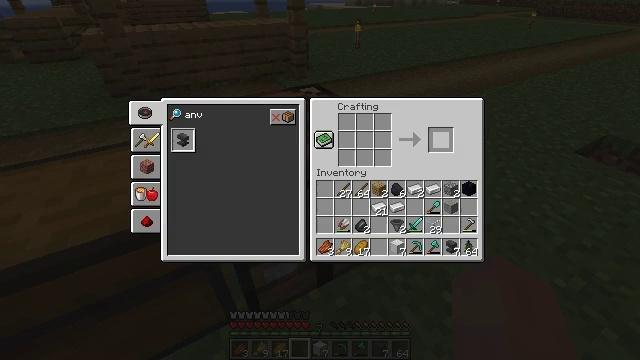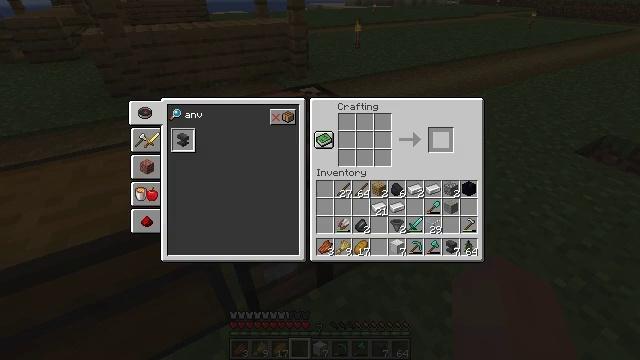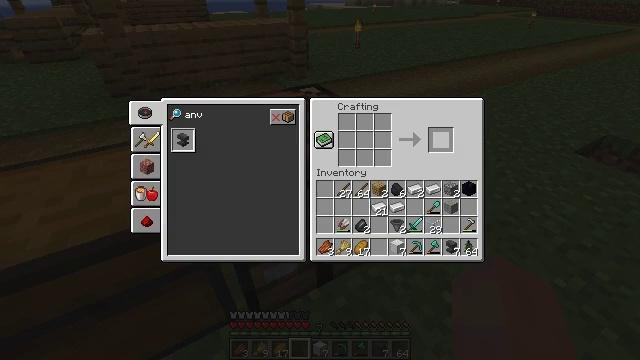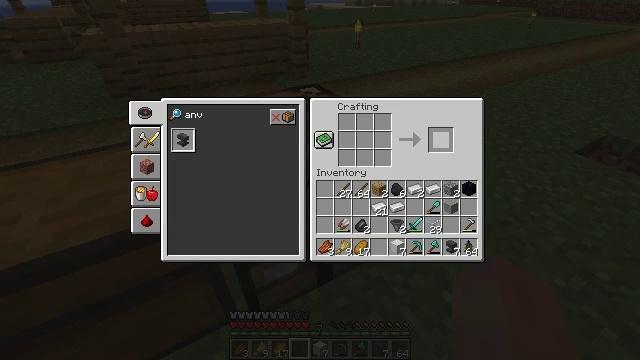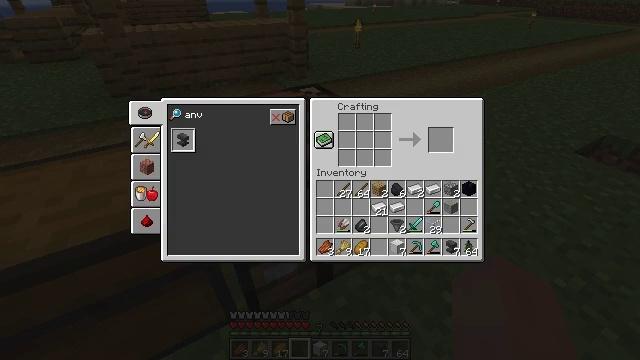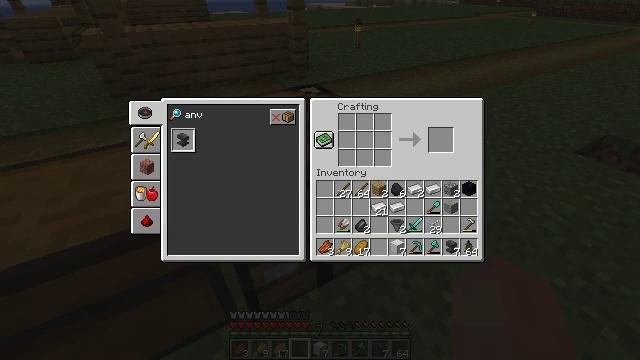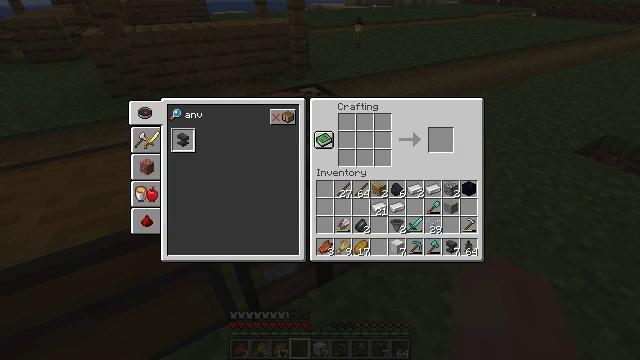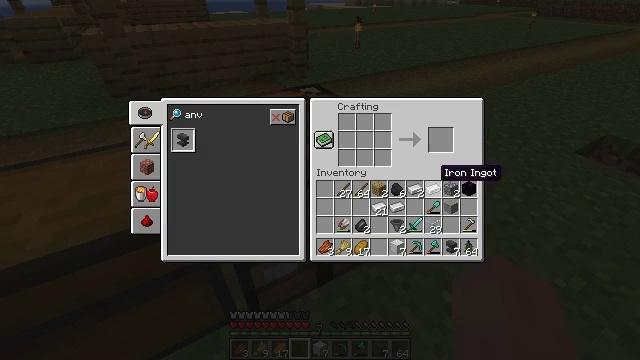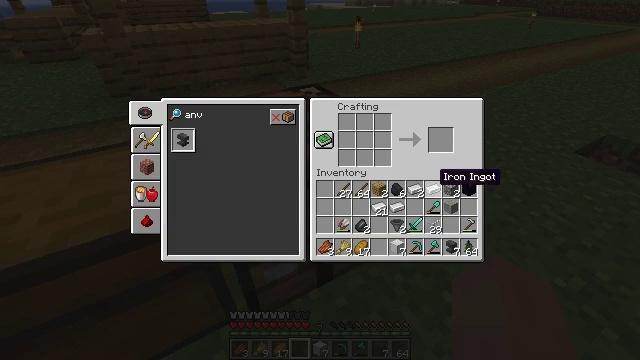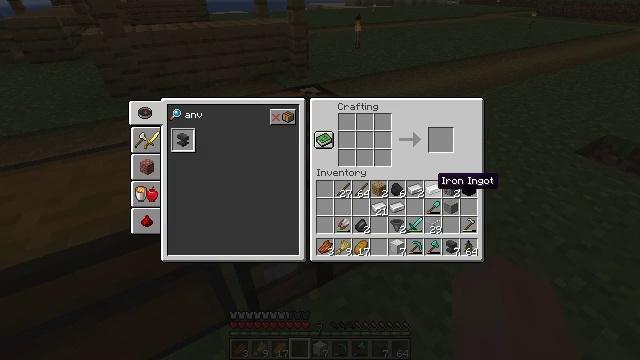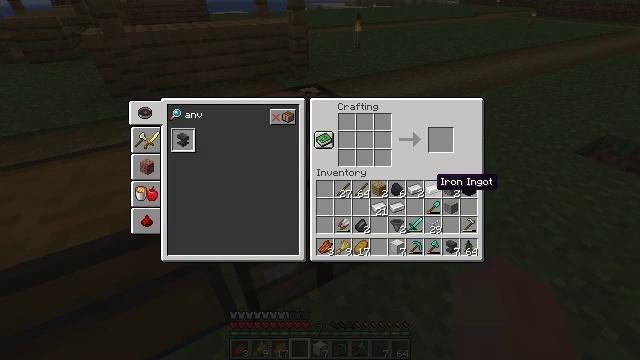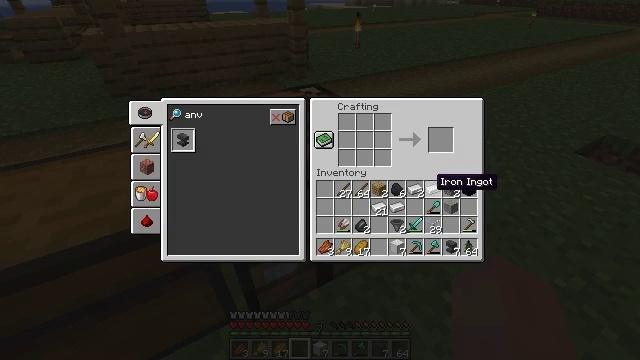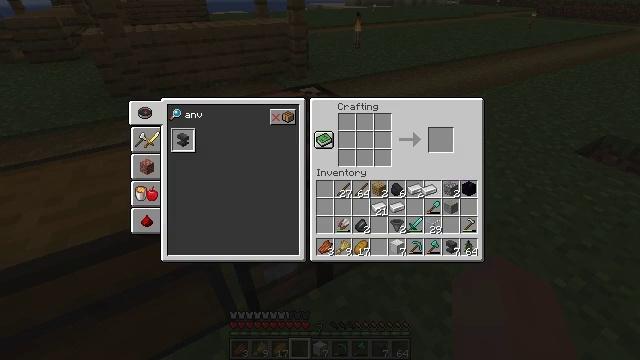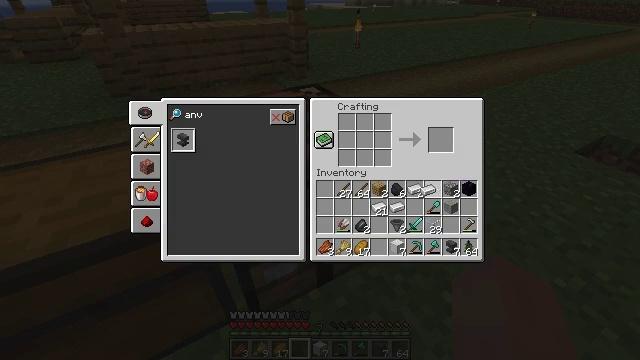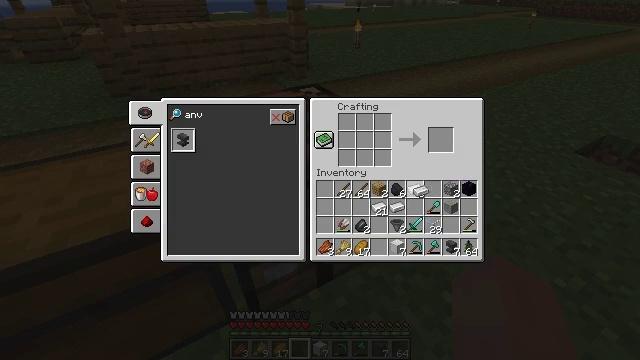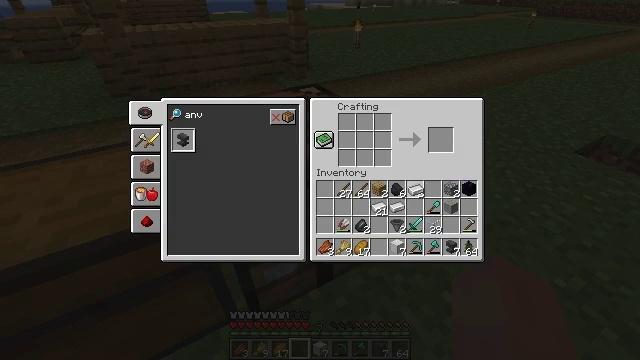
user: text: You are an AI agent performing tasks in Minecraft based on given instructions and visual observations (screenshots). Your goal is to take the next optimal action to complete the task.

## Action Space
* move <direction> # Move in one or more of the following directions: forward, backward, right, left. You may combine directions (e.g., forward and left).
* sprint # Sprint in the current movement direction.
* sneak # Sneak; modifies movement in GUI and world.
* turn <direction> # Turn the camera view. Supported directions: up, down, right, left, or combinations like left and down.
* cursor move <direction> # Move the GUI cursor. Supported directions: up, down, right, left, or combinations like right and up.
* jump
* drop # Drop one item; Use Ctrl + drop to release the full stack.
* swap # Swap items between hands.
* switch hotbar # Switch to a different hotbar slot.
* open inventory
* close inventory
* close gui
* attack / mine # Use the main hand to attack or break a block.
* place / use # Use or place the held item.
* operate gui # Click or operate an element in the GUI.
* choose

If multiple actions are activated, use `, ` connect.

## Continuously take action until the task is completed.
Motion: motion action
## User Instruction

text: Put iron blocks and ingots in the crafting grid to make an anvil.
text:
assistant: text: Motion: sneak, open gui
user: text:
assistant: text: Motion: sneak
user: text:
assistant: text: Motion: sneak, cursor move down
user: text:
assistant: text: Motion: sneak, cursor move down
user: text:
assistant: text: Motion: sneak, cursor move down
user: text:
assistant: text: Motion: sneak, cursor move down
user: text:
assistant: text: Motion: no_op
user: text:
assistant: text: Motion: no_op
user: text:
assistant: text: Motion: no_op
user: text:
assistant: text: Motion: no_op
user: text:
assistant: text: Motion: no_op
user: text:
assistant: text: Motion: operate gui
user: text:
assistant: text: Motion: operate gui
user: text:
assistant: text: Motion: cursor move left, operate gui
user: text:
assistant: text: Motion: no_op
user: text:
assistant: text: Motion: no_op
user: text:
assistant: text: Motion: no_op
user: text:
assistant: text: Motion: operate gui
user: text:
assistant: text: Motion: operate gui
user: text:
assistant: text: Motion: no_op
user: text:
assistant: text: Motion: no_op
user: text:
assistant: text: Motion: no_op
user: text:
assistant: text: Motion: no_op
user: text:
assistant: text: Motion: no_op
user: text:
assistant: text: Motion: no_op
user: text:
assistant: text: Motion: no_op
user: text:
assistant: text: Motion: operate gui
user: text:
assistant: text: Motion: operate gui
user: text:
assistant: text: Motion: cursor move down, operate gui
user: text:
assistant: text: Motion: no_op